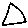
Label: triangle